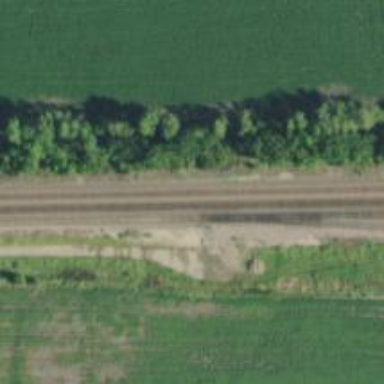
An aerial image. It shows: Junction on the railway.